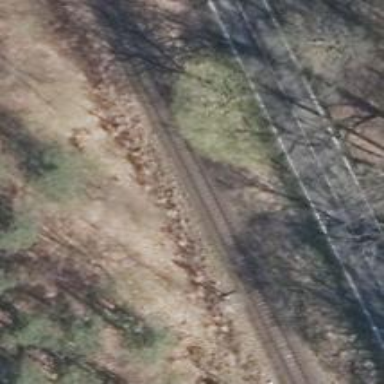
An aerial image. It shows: Railway track.